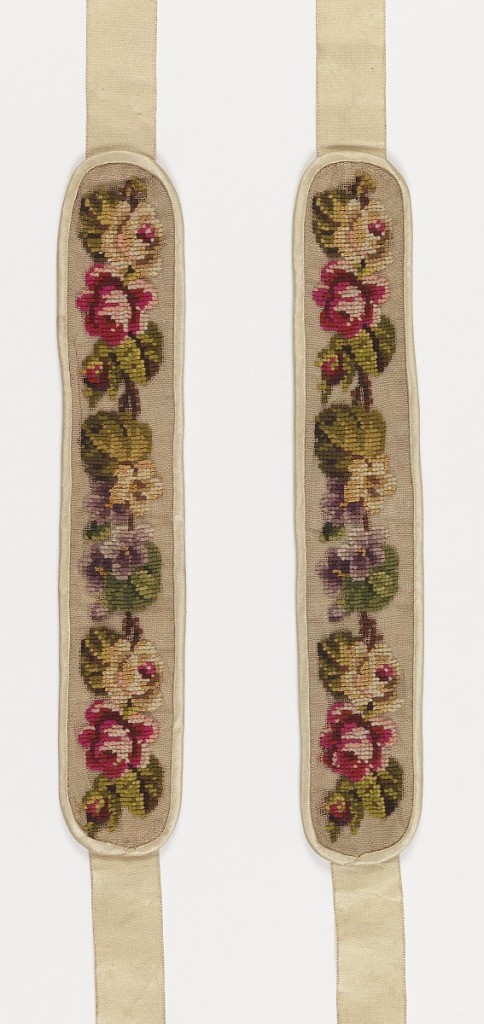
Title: Pair of garters
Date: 1800–1850
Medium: wool, linen Technique: counted stitches
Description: Linen net embroidered in wool petit point has a design of yellow, pink, and purple flowerheads and dark green leaves.